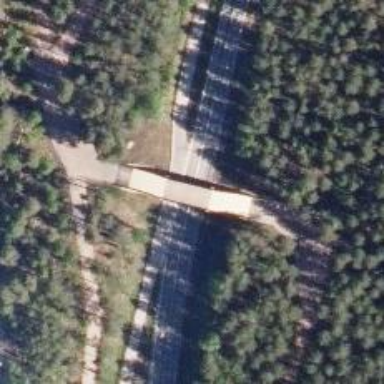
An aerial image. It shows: Intermediate difficulty footway bridge designed for classic and skating skiing.